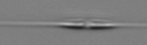
Label: Cylindrotheca